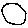
Label: circle